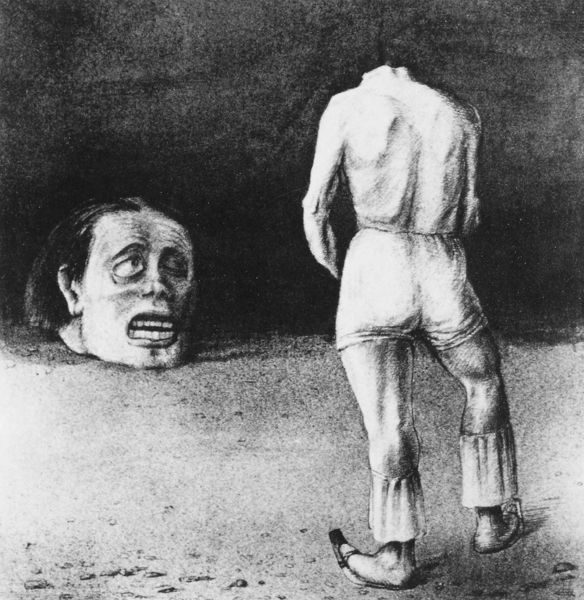
Titel: Selbstbefragung
Künstler: Alfred Kubin
Institution: Wien, Graphische Sammlung Albertina
Schlagwörter: dunkel, kopf, mann, grau, mund, nacht, rücken, schwarz, weiss, zeichnung, blick, hose, augen, geköpft, haare, stehend, scheitel, lächeln, düster, schuhe, angst, lachen, schwarz-weiß, zähne, grimasse, leiden, kopflos, fratze, schnabelschuhe, schnabelschuh, schattebn, fraze, mann ohne kopf